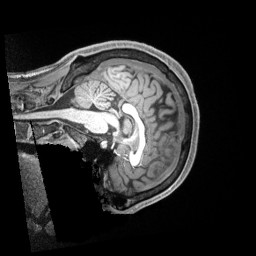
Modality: T1w
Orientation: sagittal
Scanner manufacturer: siemens
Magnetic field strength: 3 T
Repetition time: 2.5 s
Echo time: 0.00218 s